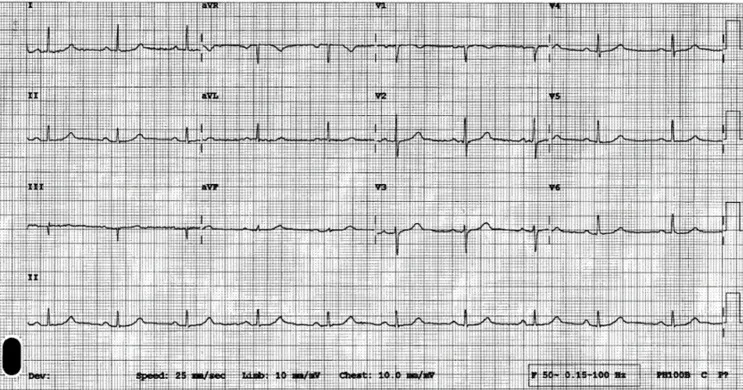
electrocardiogram.
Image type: electrography (ekg)